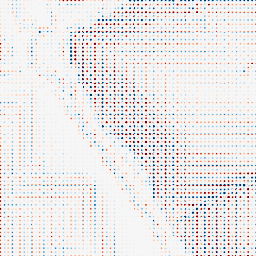
Category: wavelet
Decomposition family: wavelet_dwt
Decomposition parameters: wavelet: haar
level: 3
Upsampling method: sinc_blackman
Upsampling parameters: scale: 8
kernel_size: 4
Upsampling scale: 8